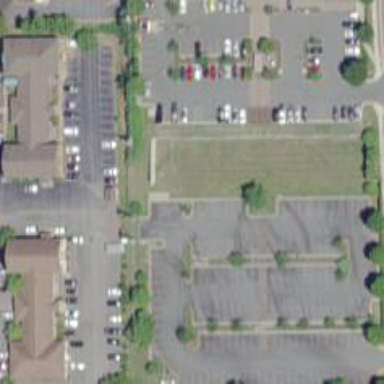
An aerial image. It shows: Parking space.